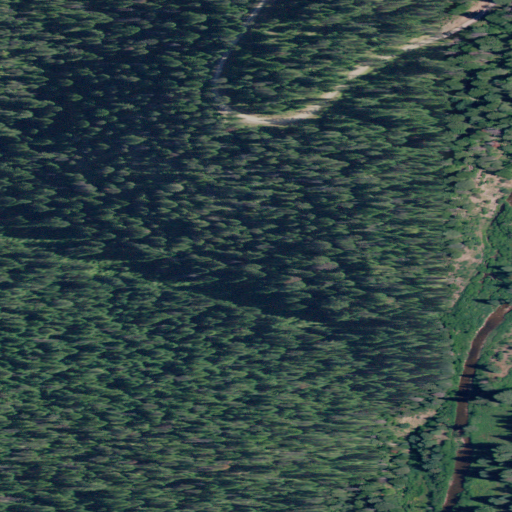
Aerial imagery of valley in Idaho named Coon Gulch containing evergreen forest, herbaceous wetlands, and shrub